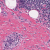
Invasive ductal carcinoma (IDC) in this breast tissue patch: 0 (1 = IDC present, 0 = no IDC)